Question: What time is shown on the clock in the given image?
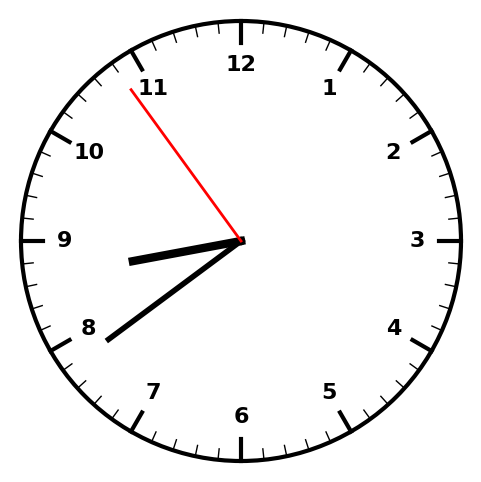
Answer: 08:38:54